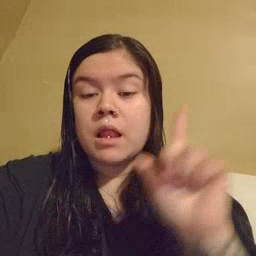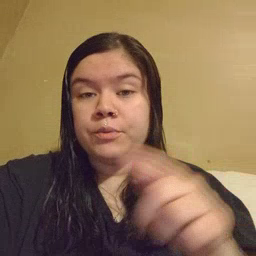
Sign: later